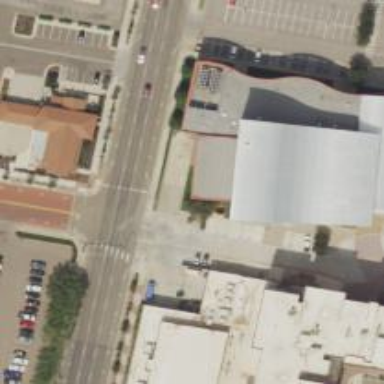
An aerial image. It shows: Arts center housed in building.